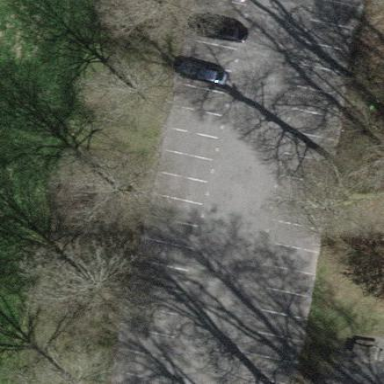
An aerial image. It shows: Parking area with asphalt surface.